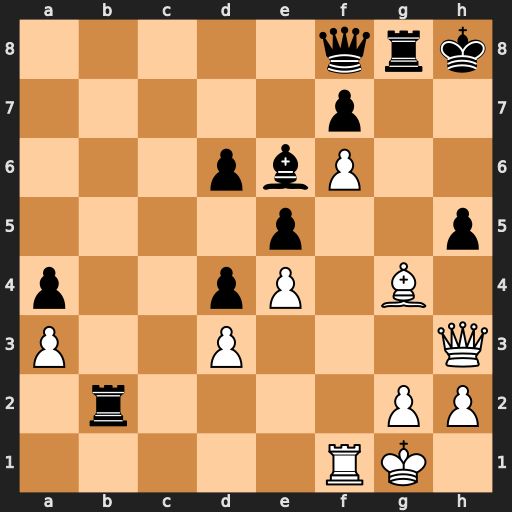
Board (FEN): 5qrk/5p2/3pbP2/4p2p/p2pP1B1/P2P3Q/1r4PP/5RK1
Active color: w
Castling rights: -
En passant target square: -
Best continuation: Qxh5+ Qh6 Qxh6#